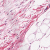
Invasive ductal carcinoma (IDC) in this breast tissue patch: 0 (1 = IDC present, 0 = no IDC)